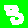
Digit: 3